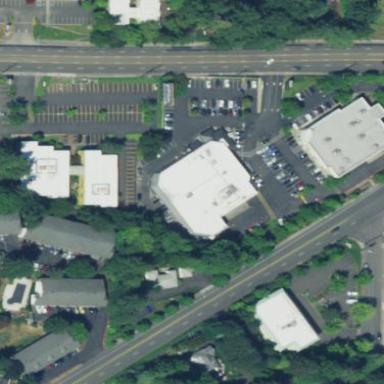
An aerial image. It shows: Supermarket located in building.